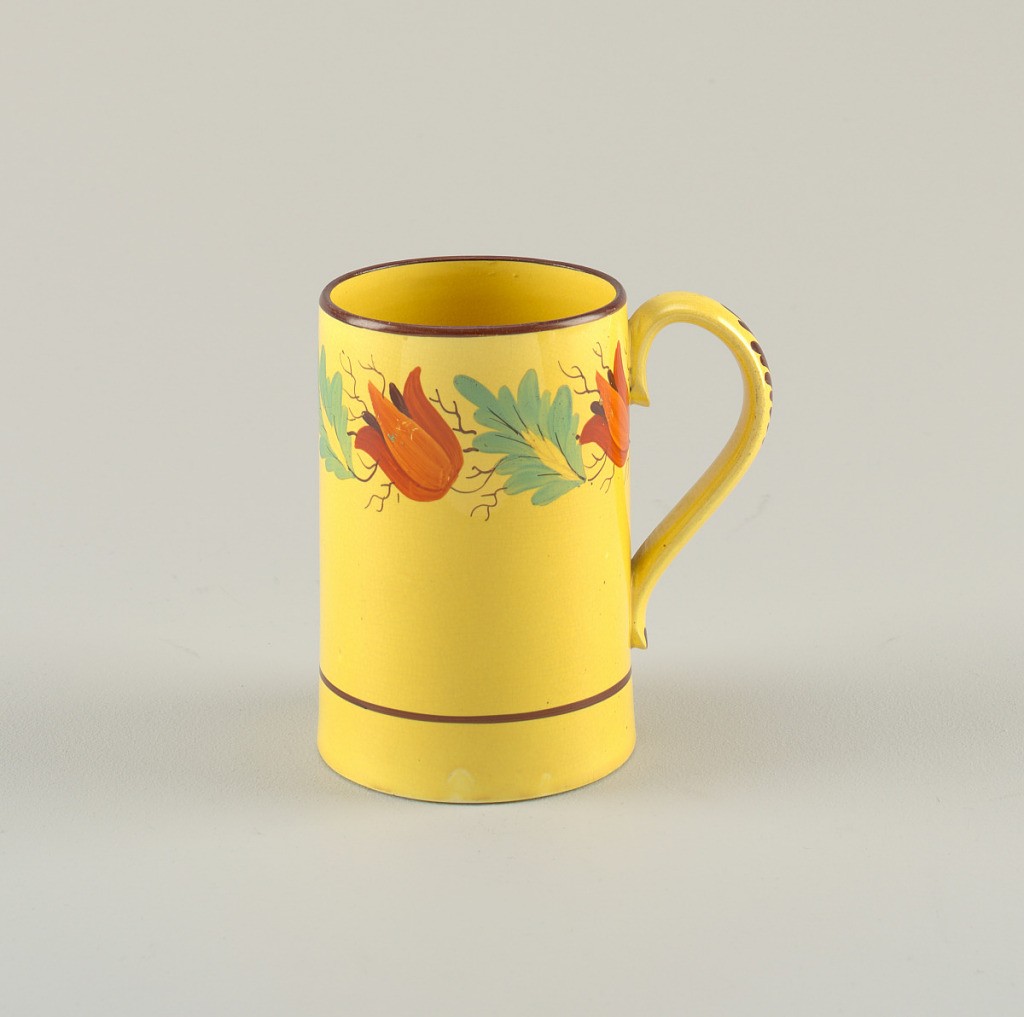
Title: Mug
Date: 18th–mid-19th century
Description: poly-chromed tulip border